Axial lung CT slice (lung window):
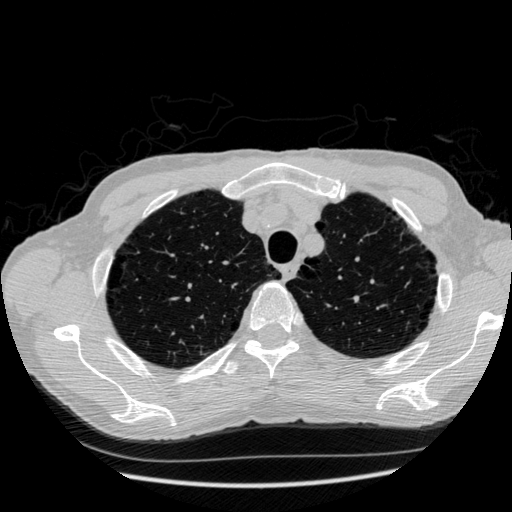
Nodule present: no